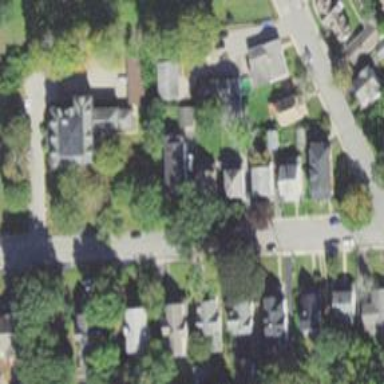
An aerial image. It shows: Residential driveway.